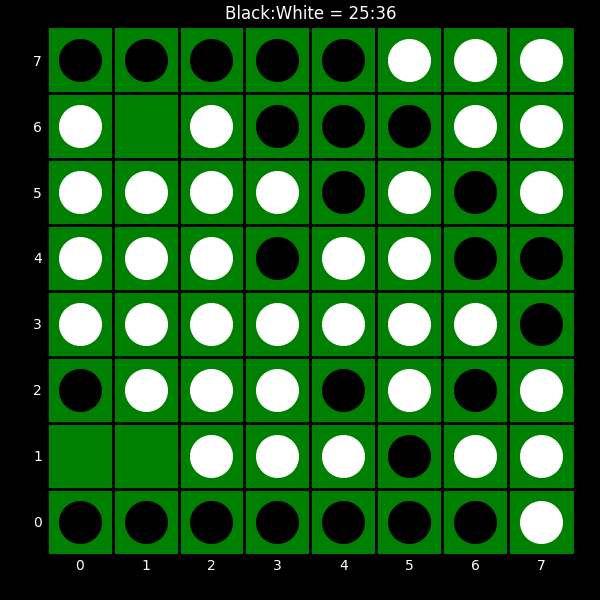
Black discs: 25
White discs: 36